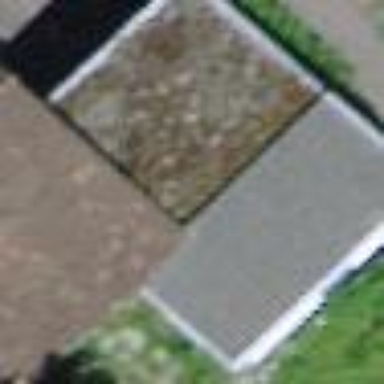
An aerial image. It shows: Detached building with gabled roof covered in roof tiles. The roof orientation is across the building.